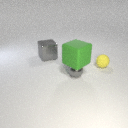
large gray metal cube behind small gray metal sphere